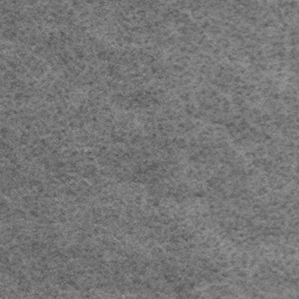
Label: frost